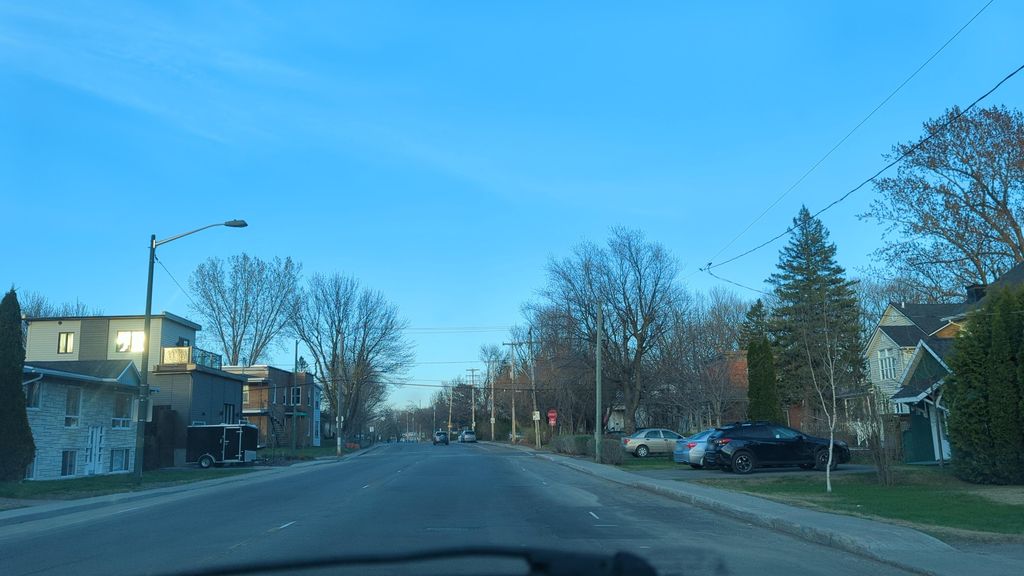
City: quebec_city